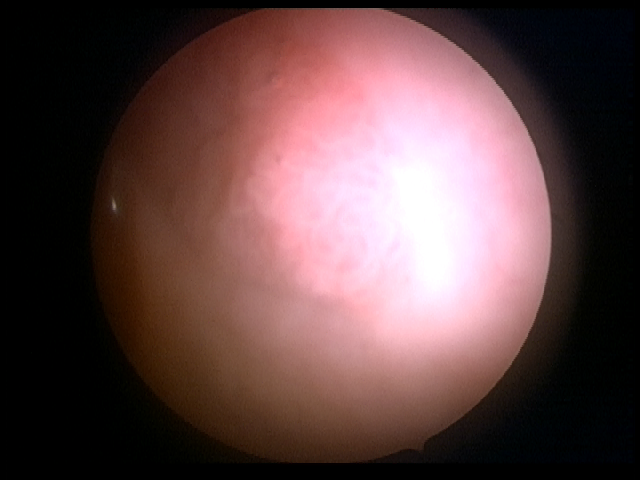
Modality: WLC
Class: Malignant
Subclass: LowGradePapillary
Lesion: Multifocal
Multifocal: 2 to 7
Stage: Ta
Morphology: Papillary
Bladder cancer association: Yes